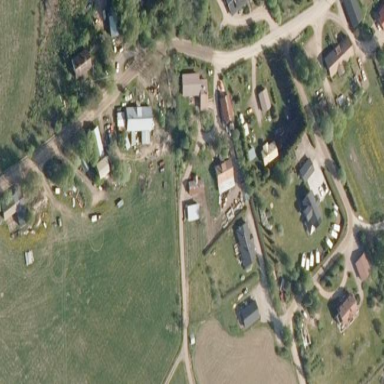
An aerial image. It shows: Farmyard area.